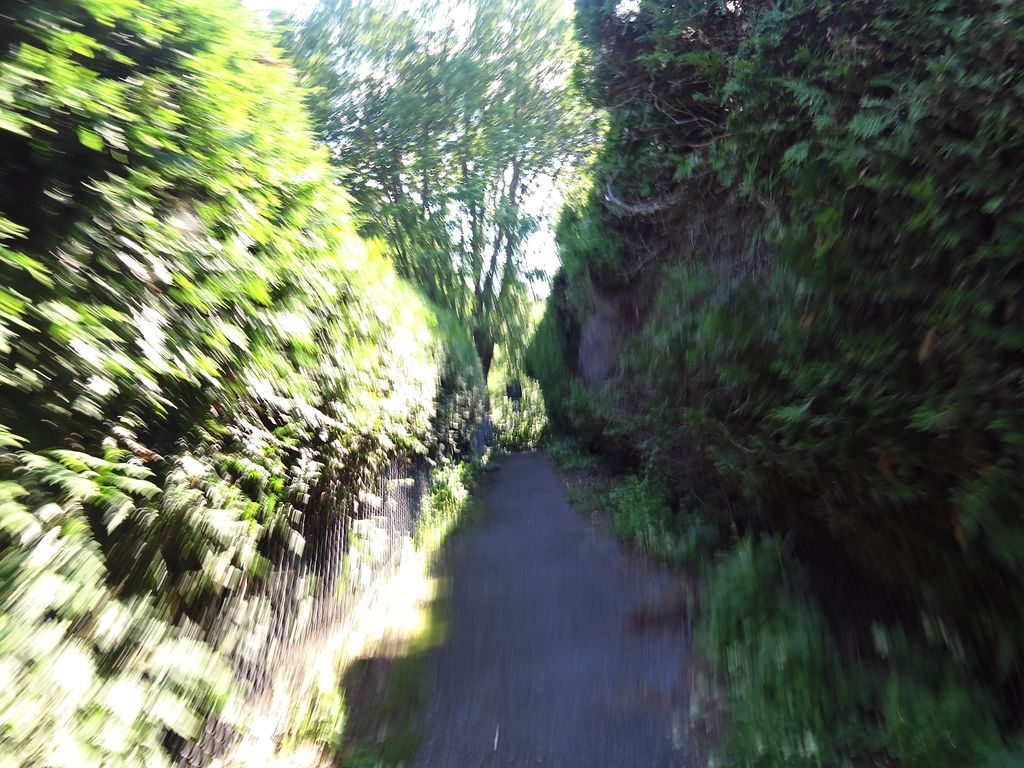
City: ottawa-gatineau